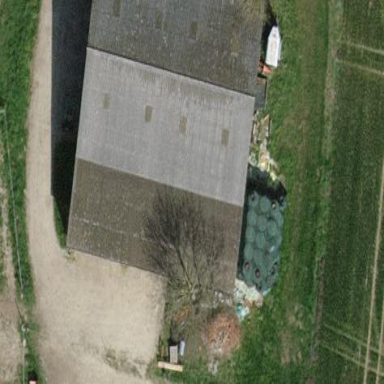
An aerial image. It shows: Farm auxiliary building.